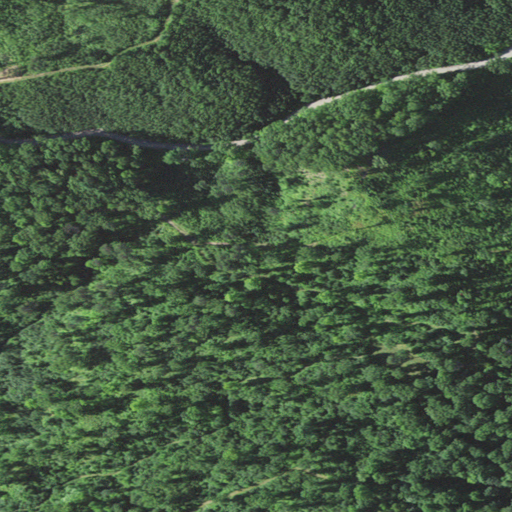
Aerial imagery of mountain in Wisconsin named Mount Tom containing deciduous forest, shrub, and woody wetlands